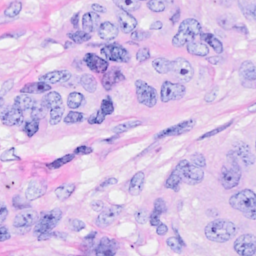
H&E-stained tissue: Breast